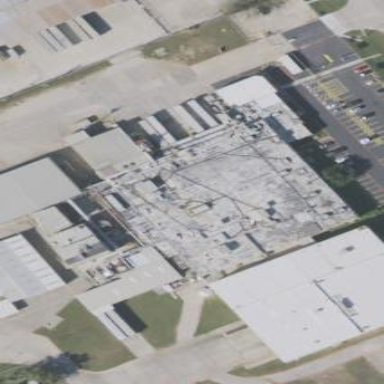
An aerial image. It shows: Warehouse.